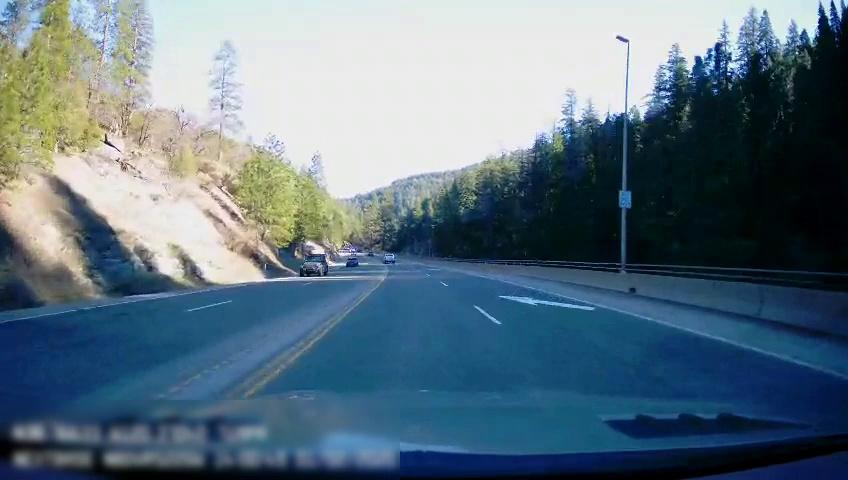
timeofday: Day
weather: Sunny
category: Drivable Space
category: Drivable Space
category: Vehicles | Truck
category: Vehicles | SUV
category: Vehicles | Car
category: Lanes | Opposite Lane
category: Lanes | Current Lane
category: Lanes | Opposite Lane
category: Lanes | Current Lane
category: Lanes | Current Lane
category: Lanes | Opposite Lane
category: Traffic | Signs